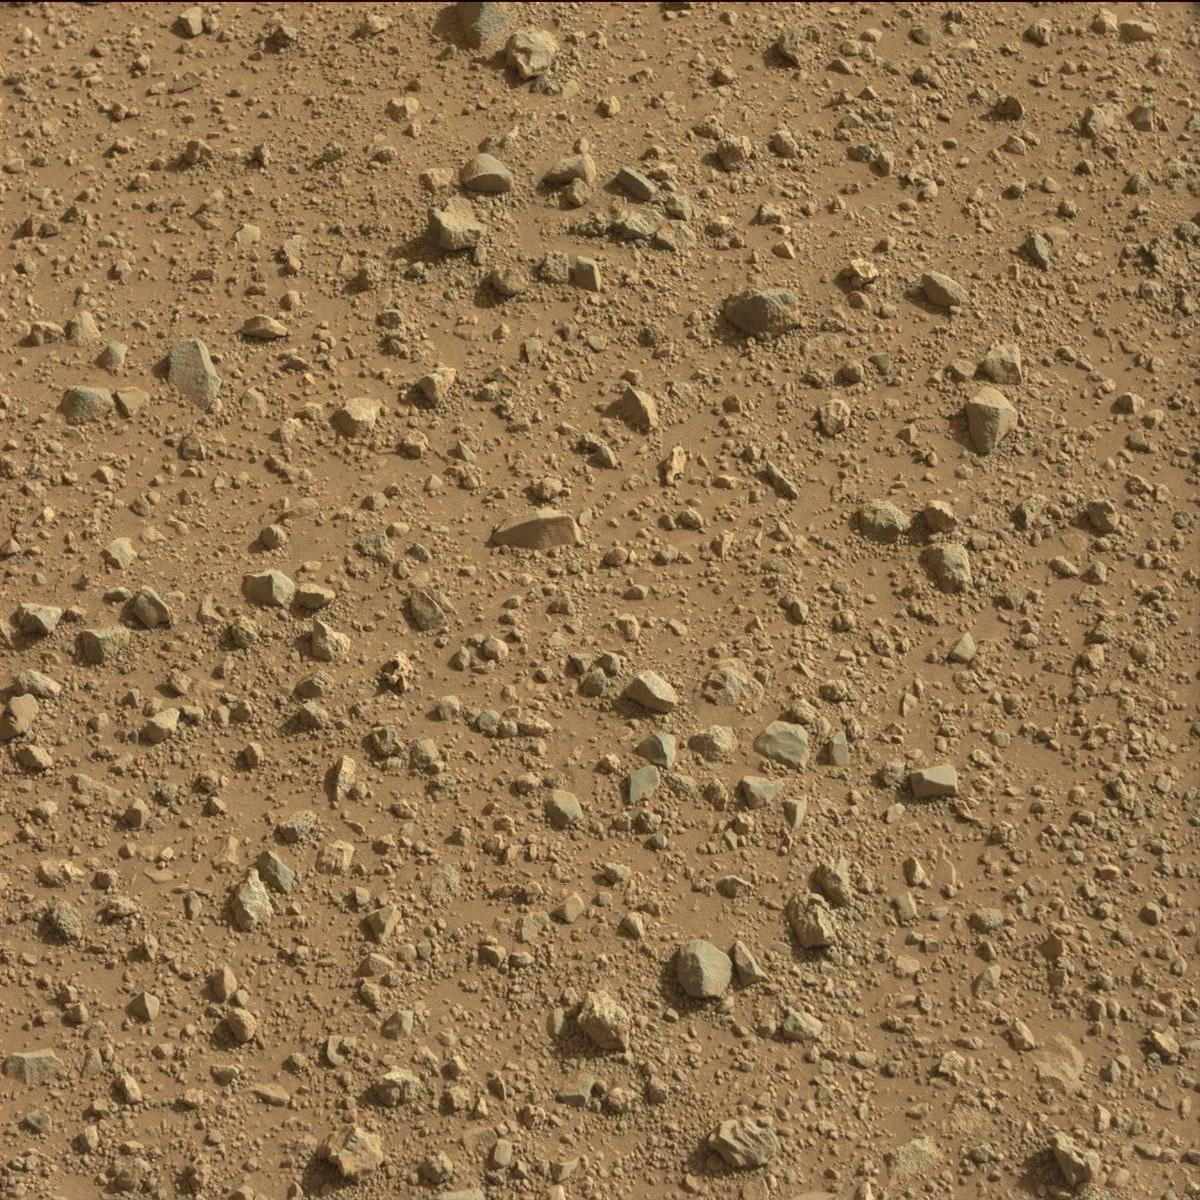
Terrain classes present: Bedrock, Rock, Sand / Soil